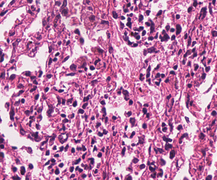
Tumor epithelial tissue: no
Tumor-associated stroma tissue: no
Normal tissue: yes